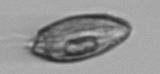
Label: Katodinium_or_Torodinium